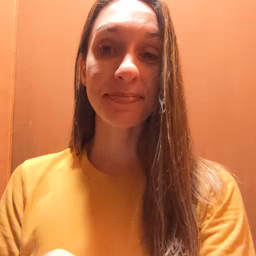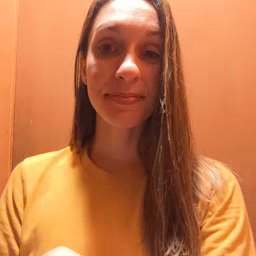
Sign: look